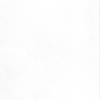
Label: dusty